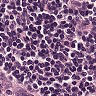
Metastatic tissue present: no